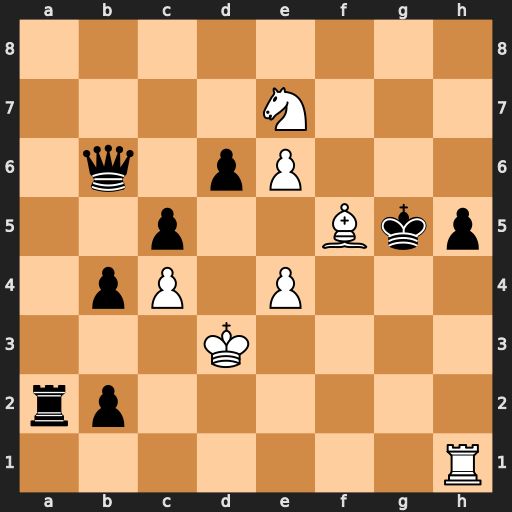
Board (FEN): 8/4N3/1q1pP3/2p2Bkp/1pP1P3/3K4/rp6/7R
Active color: w
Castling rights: -
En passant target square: -
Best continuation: Rg1+ Kf4 Nd5+